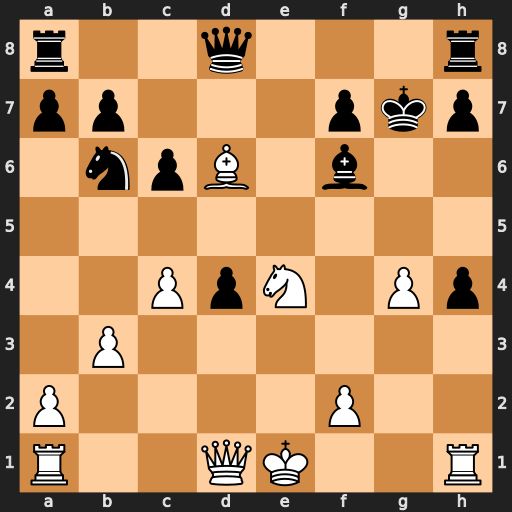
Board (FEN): r2q3r/pp3pkp/1npB1b2/8/2PpN1Pp/1P6/P4P2/R2QK2R
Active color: w
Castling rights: KQ
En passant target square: -
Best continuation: g5 Re8 gxf6+